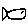
Label: fish